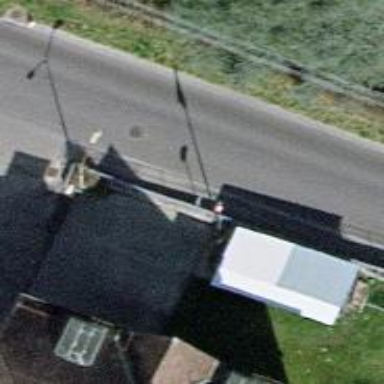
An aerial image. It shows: Bus stop with designated stop position for public transport.